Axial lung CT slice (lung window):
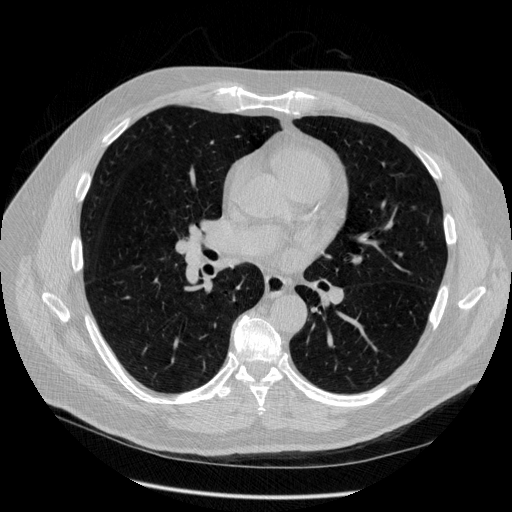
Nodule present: no